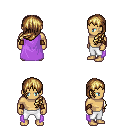
a pixel art fantasy rpg character, male body template, human, tanned skin, lavender cape, white pants, blonde left-swept hairstyle, cloth bracers, four views (front, back, left, right), 2x2 character sprite sheet, small pixel art, hard edges, no anti-aliasing